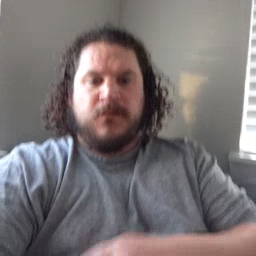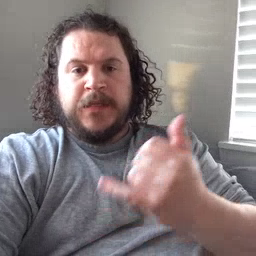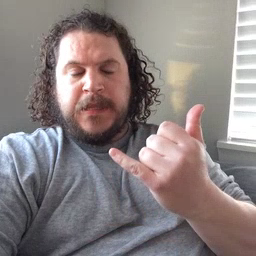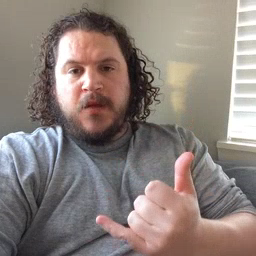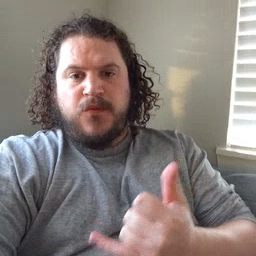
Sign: now